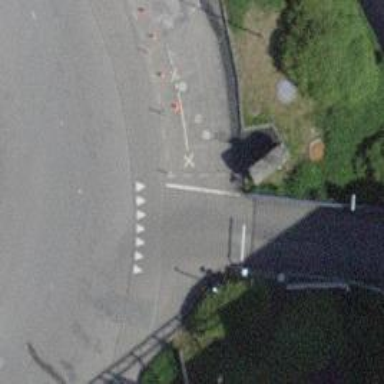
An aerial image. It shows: Road with "give way" sign.